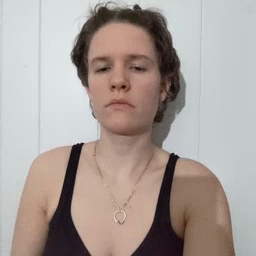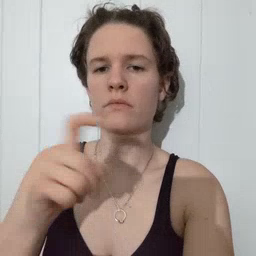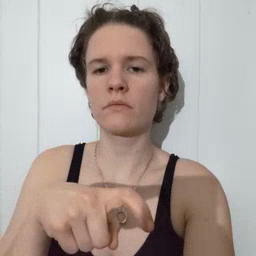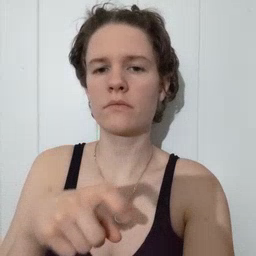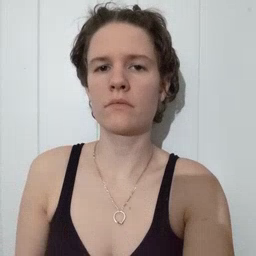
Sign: time